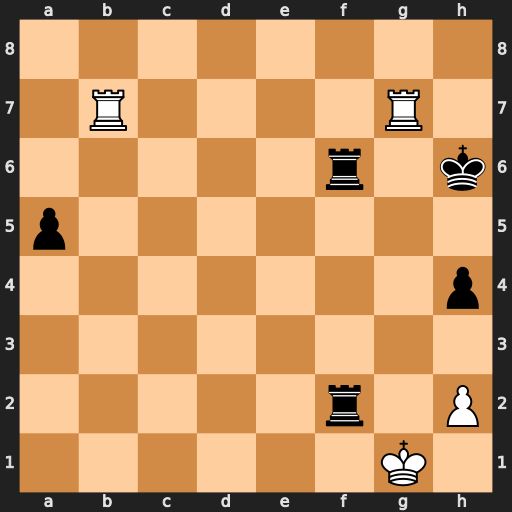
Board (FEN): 8/1R4R1/5r1k/p7/7p/8/5r1P/6K1
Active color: w
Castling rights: -
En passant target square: -
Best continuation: Rh7+ Kg5 Rbg7+ Kf5 Kxf2